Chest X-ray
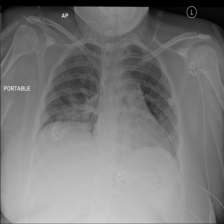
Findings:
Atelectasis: positive
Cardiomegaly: negative
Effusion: negative
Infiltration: negative
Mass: negative
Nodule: negative
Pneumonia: negative
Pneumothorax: negative
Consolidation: negative
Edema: negative
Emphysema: negative
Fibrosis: negative
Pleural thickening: negative
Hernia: negative